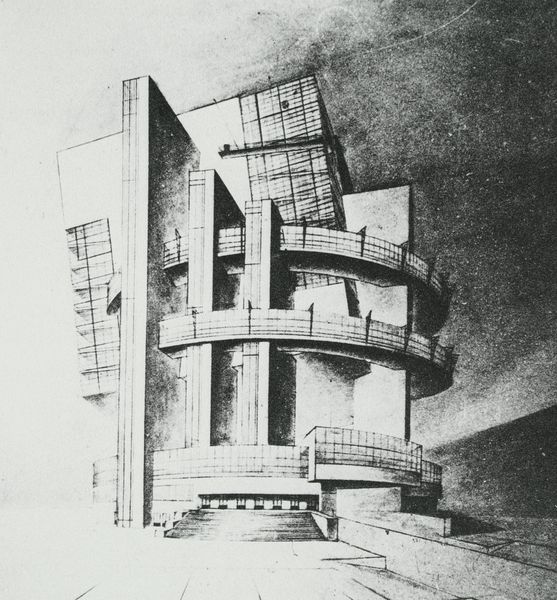
Titel: Projekt für den Kongresspalast
Künstler: R.M. Smolenskaja
Schlagwörter: dunkel, weiß, fenster, glas, hell, holz, kreide, schwarz, skizze, terasse, zeichnung, zimmer, gebäude, haus, architektur, häuser, brüstung, schräg, rund, balkon, terrasse, ecke, fassade, studie, moderne, abstrakt, modern, formen, treppe, balken, geländer, stufen, balkone, foto, wei, futurismus, rechteck, futuristisch, kohle, scheibe, druck, schwarz-weiß, durcheinander, bleistift, entwurf, kopie, würfel, diagonal, geometrisch, quader, mauern, vision, plan, viereckig, außenraum, schief, rundung, viereck, verglast, idee, rotunde, treppenaufgang, rundgang, pla, bürohaus, hochhaus, vertikal, moderne architektur, grafit, wolkenkratzer, verschachtelt, futur, durchdrungen, verschlingung